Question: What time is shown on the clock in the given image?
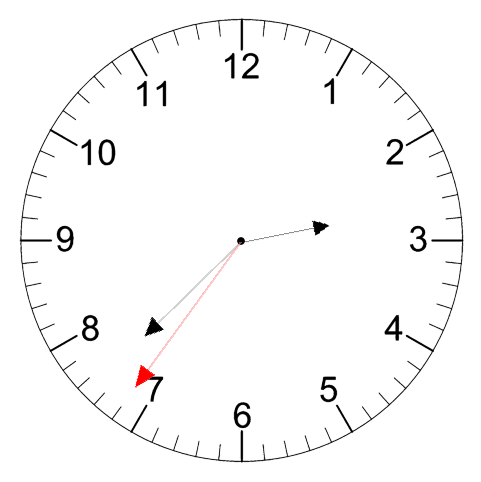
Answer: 02:37:36